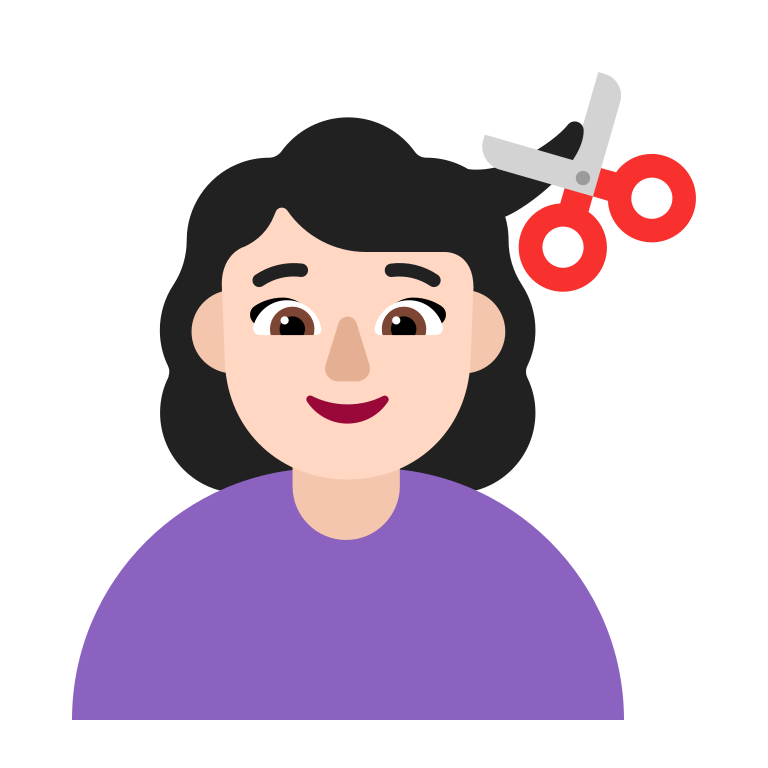
woman getting haircut flat light